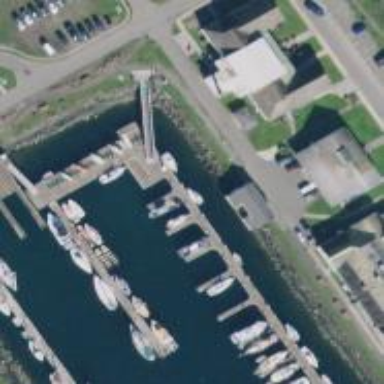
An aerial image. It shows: Pier with mooring facilities.